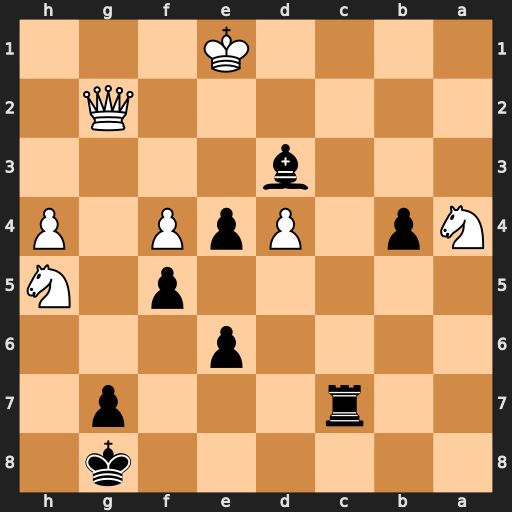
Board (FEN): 6k1/2r3p1/4p3/5p1N/Np1PpP1P/3b4/6Q1/4K3
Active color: b
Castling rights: -
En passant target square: -
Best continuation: Rc1+ Kf2 Rc2+ Kg3 Rxg2+